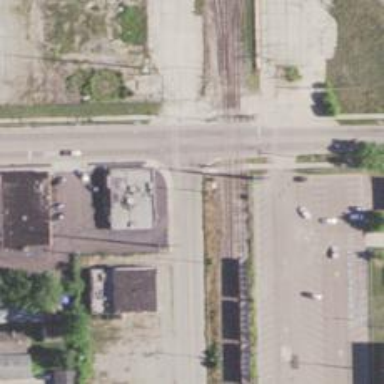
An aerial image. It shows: Railway level crossing.